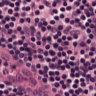
Metastatic tissue present: no